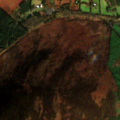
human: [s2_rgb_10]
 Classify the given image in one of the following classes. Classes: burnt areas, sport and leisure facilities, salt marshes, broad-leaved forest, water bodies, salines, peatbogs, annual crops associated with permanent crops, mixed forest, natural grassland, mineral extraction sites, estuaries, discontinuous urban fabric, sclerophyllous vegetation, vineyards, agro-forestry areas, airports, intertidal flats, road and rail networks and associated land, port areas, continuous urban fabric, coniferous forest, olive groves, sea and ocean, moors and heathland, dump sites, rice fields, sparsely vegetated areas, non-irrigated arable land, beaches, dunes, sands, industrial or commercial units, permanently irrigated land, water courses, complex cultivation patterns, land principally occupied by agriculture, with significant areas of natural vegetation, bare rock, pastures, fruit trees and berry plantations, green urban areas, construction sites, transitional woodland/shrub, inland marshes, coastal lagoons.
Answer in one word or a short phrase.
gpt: pastures, coniferous forest, moors and heathland, transitional woodland/shrub